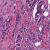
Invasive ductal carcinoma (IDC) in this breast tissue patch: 1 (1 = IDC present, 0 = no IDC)